Question: I am trying to send the value from a $scope to a front end. That is a URL from google embade. But it seems like its throwing some error.
Here i am attaching a error screenshot.

And here is how my controller looks like
'''
var module = angular.module('app', ['onsen']);
module.controller('ListingMapCtrl', function($scope, $http, $rootScope) {
ons.ready(function() {
$scope.mapLocation="https://www.google.com/maps/embed/v1/directions?key=MY_KEY&origin=Current+Location&destination="+$rootScope.LatLong;
});
});
'''
And here is i am calling it:
'''
<iframe ng-src="{{mapLocation}}" frameborder="0" style="border:0" width="100%" height="100%;"></iframe>
'''
Do anyone else had the same problem? Any way to rectify the problem?
Here is how my HTML Head tag looks like
'''
<html lang="en" ng-app="app">
<head>
<meta charset="utf-8">
<meta name="apple-mobile-web-app-capable" content="yes">
<meta name="mobile-web-app-capable" content="yes">
<title>Come To Woodstock</title>
<link rel="stylesheet" href="lib/onsen/css/onsenui.css">
<link rel="stylesheet" href="styles/onsen-css-components-blue-basic-theme.css">
<link rel="stylesheet" href="styles/app.css"/>
<link rel="stylesheet" type="text/css" href="styles/custom.css">
<script src="lib/onsen/js/angular/angular.js"></script>
<script src="lib/onsen/js/onsenui.js"></script>
<script src="lib/onsen/js/angular/angular-sanatize.min.js"></script> //Script we want to include
<script type="text/javascript" src="js/custom.js"></script>
</head>
'''
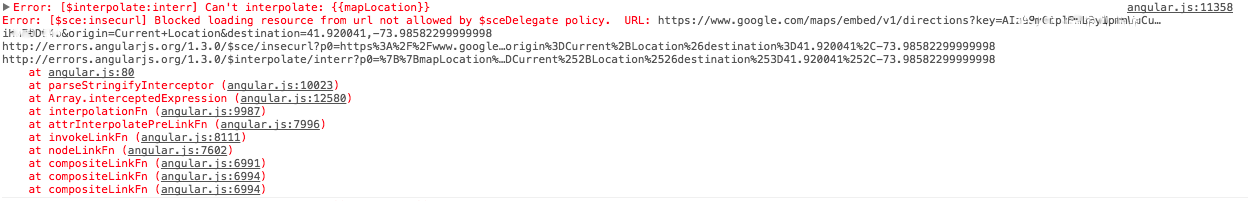
Answer: You need to mark the URL as safe first, first inject <URL>, and add '$sce' to your controller. From there you can use 'trustAsResourceUrl' on your url and use that in your ng-src.
JS
'''
var module = angular.module('app', ['onsen', 'ngSanitize']);
module.controller('ListingMapCtrl', function($scope, $http, $rootScope, $sce) {
ons.ready(function() {
$scope.mapLocation = "https://www.google.com/maps/embed/v1/directions?key=MY_KEY&origin=Current+Location&destination="+$rootScope.LatLong;
$scope.mapLocationURL = $sce.trustAsResourceUrl($scope.mapLocation);
});
});
'''
HTML
'''
<iframe ng-src="{{mapLocationURL}}" frameborder="0" style="border:0" width="100%" height="100%;"></iframe>
'''